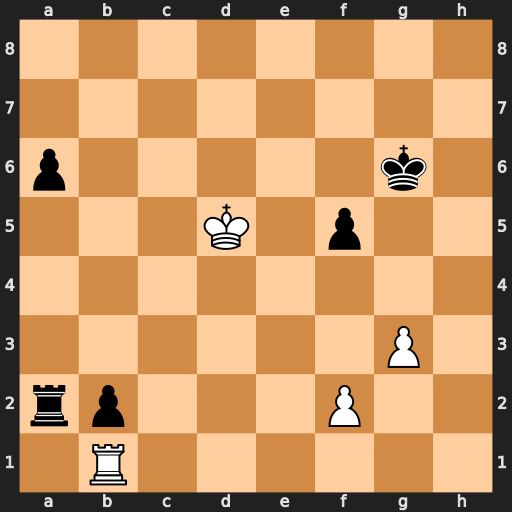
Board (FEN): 8/8/p5k1/3K1p2/8/6P1/rp3P2/1R6
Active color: w
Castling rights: -
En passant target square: -
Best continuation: Kc4 Kg5 Kb3 Ra1 Rxb2